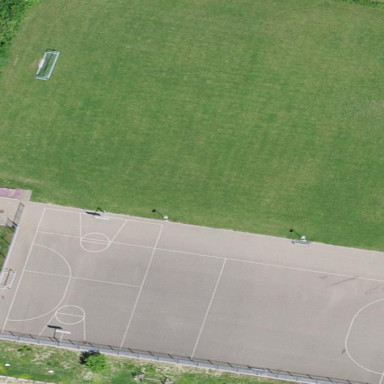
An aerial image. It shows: Soccer pitch for leisure land activities.